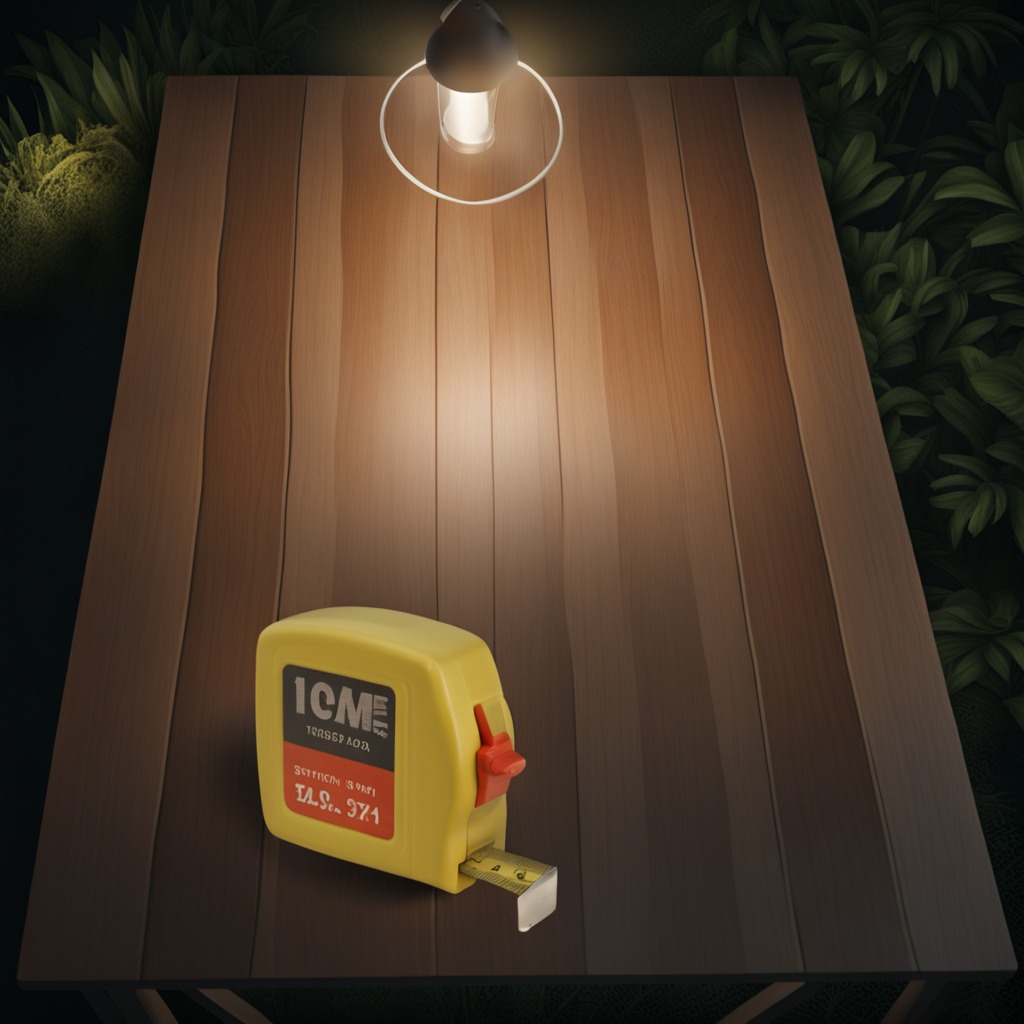
A measuring tape is lying on the wooden table inside a jungle field workshop tent at night.